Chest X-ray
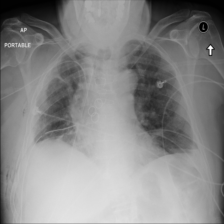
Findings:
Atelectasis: negative
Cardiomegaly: negative
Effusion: negative
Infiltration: negative
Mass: negative
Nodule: negative
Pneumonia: negative
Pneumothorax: negative
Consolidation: negative
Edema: negative
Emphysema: negative
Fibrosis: negative
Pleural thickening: negative
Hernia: negative